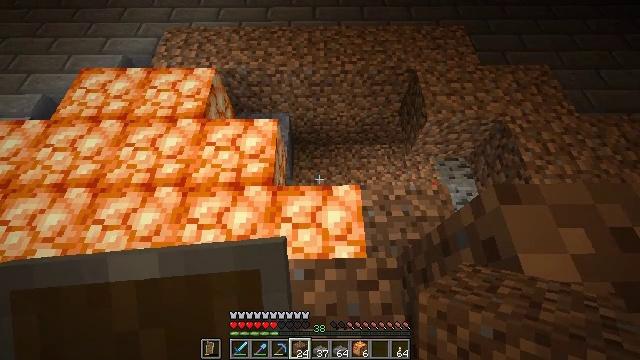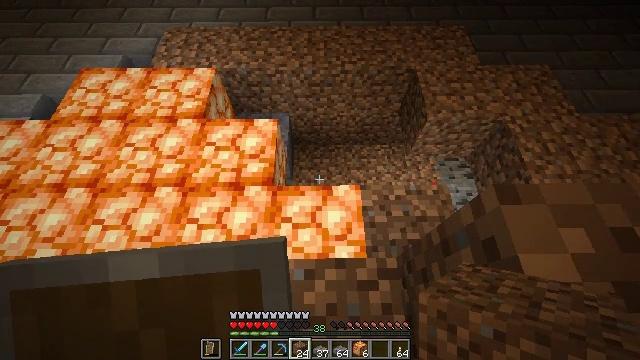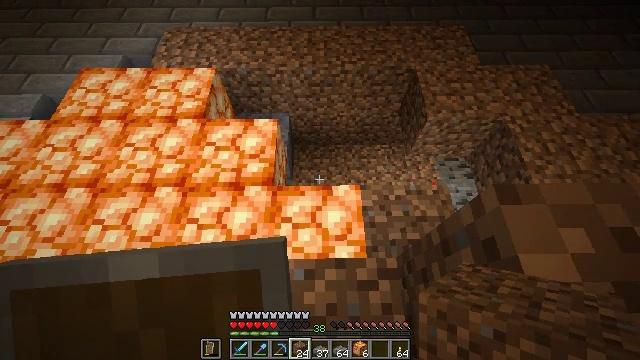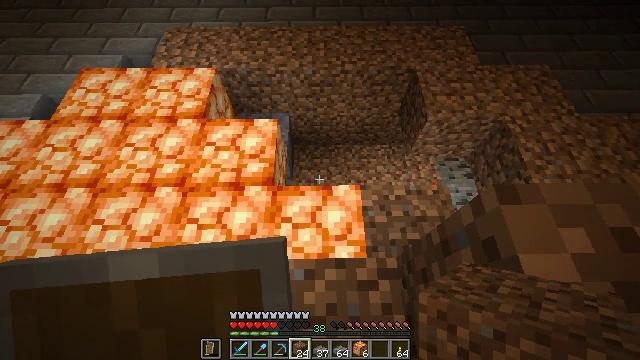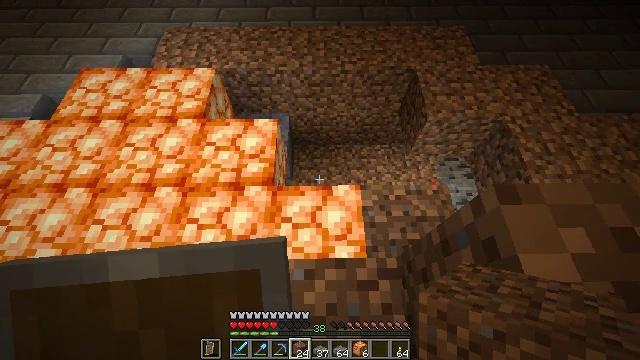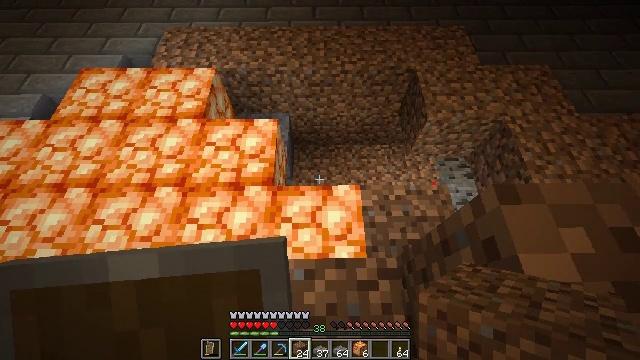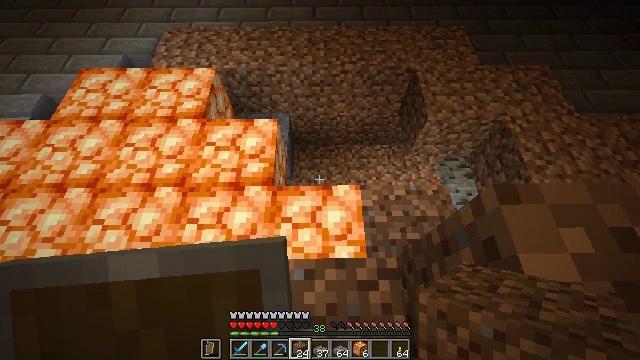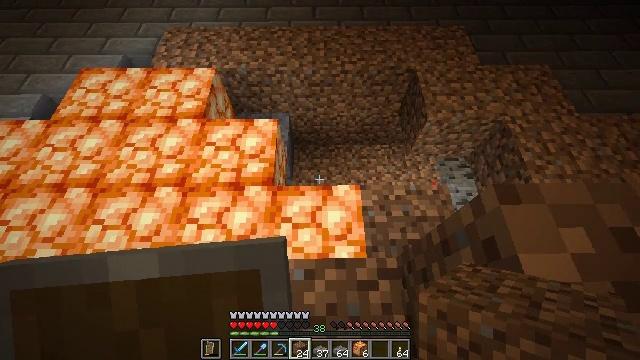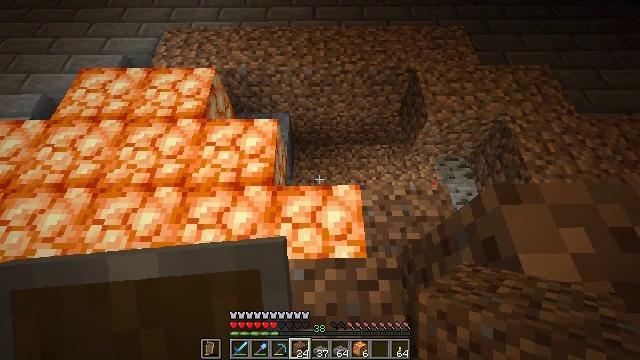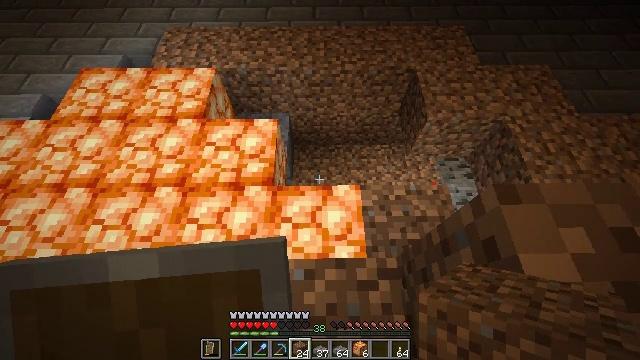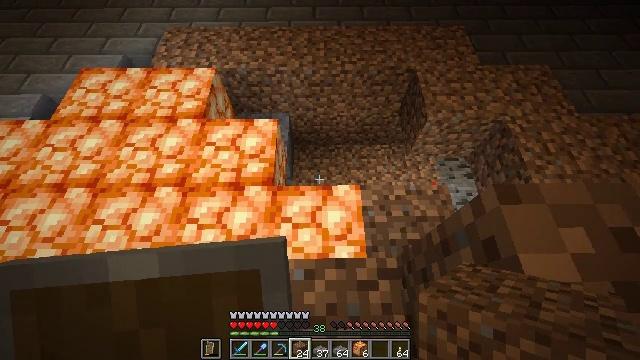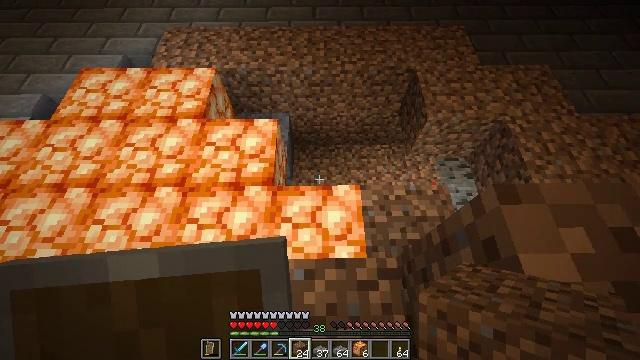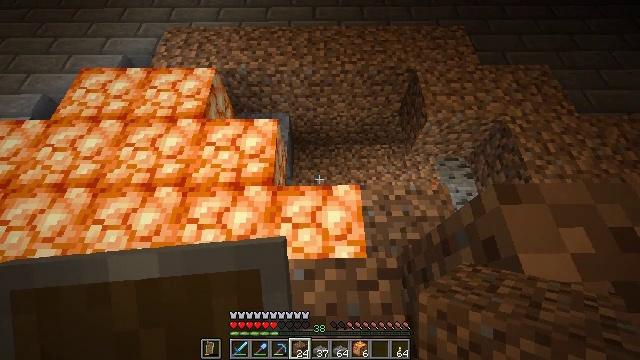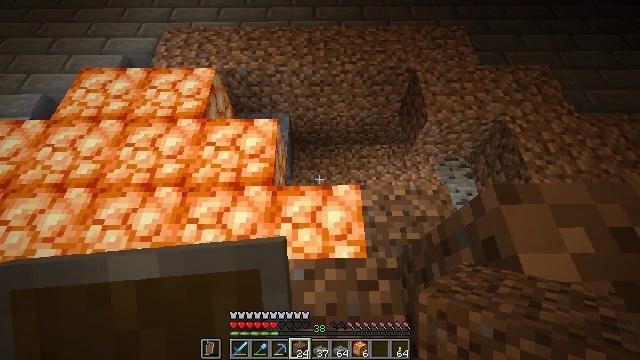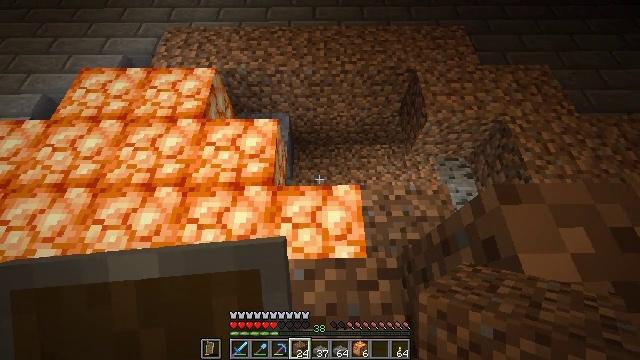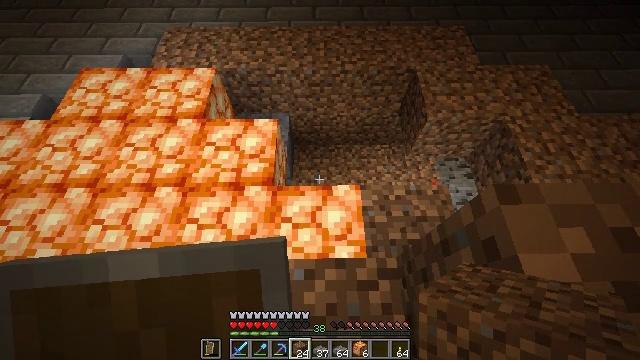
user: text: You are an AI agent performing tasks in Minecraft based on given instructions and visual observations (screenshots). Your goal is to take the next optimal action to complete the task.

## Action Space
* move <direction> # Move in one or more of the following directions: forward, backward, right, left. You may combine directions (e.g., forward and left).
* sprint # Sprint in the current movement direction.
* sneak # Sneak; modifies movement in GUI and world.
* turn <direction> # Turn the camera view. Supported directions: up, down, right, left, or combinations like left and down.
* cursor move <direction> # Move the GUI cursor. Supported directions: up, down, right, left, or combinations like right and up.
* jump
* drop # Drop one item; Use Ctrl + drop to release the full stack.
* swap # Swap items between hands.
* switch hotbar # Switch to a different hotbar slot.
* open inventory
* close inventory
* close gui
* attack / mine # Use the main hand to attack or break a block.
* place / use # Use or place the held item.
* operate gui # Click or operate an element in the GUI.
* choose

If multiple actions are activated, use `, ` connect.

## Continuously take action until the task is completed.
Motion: motion action
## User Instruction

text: Collect the shroomlight block.
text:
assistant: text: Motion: no_op
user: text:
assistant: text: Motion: no_op
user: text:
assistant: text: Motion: no_op
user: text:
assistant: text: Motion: no_op
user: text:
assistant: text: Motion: no_op
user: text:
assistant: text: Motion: no_op
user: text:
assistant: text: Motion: no_op
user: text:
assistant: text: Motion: no_op
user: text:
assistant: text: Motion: no_op
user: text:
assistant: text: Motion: no_op
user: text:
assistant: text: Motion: no_op
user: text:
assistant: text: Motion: no_op
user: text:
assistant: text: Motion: no_op
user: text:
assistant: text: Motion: no_op
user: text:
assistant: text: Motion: no_op
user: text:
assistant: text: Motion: no_op
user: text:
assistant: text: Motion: no_op
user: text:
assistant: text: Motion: no_op
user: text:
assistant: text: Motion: no_op
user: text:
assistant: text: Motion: no_op
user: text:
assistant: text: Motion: no_op
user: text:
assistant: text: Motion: no_op
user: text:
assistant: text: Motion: no_op
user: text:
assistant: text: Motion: no_op
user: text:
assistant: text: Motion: no_op
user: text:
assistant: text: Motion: no_op
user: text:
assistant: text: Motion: no_op
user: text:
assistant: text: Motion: no_op
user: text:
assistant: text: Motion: no_op
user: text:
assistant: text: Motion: no_op